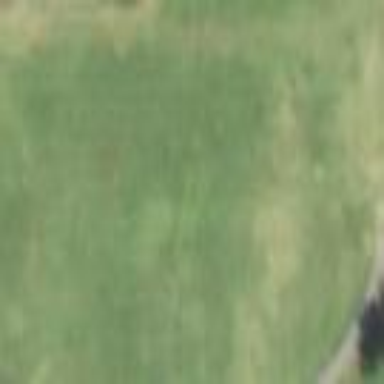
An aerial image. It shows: Golf fairway surrounded by grass.